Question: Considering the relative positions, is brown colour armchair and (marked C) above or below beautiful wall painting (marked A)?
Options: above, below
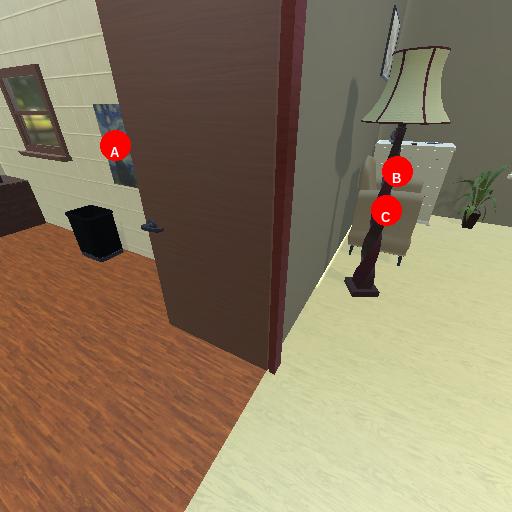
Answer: above